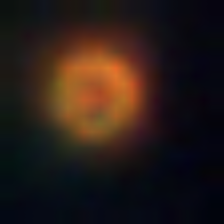
Taxon: NanoPlankton
Group: Other